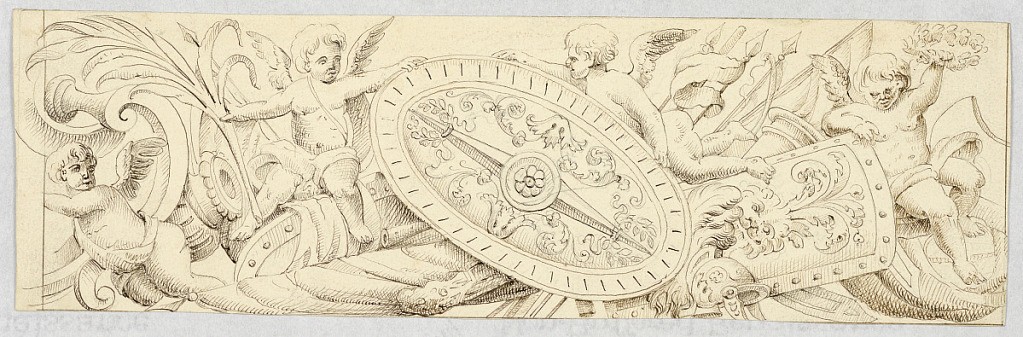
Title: Design for a Frieze
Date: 1840–75
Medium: Pen and ink, graphite on paper
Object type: Drawing
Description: Horizontal rectangle. Right half of a design for a frieze is shown. At left are scrolls of an escutcheon with a sitting putto leaning upon them. At right is a trophy of arms, with two putti sitting upon it and a third putto flying. He and one of the stiting putti busy themselves with an ovoidal shield. The sitting one holds a palm branch in his other hand. The other sitting putto raises a wreath with his left hand.